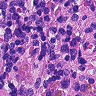
Metastatic tissue present: no